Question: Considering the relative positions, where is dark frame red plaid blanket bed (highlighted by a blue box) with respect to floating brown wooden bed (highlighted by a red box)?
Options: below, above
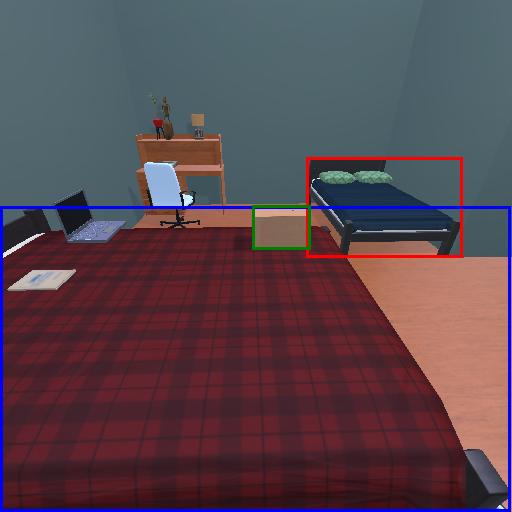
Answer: below